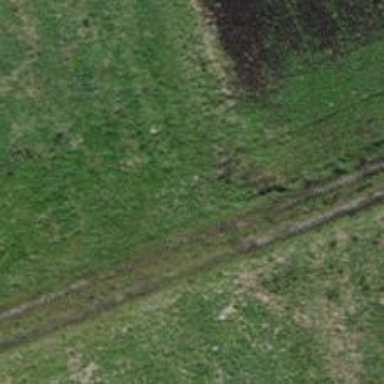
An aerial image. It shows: Track with grade 3 tracktype.